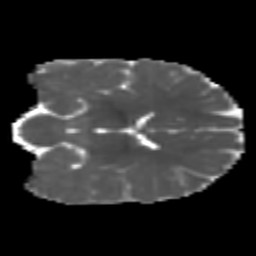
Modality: MD
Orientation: coronal
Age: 6
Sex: male
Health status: healthy